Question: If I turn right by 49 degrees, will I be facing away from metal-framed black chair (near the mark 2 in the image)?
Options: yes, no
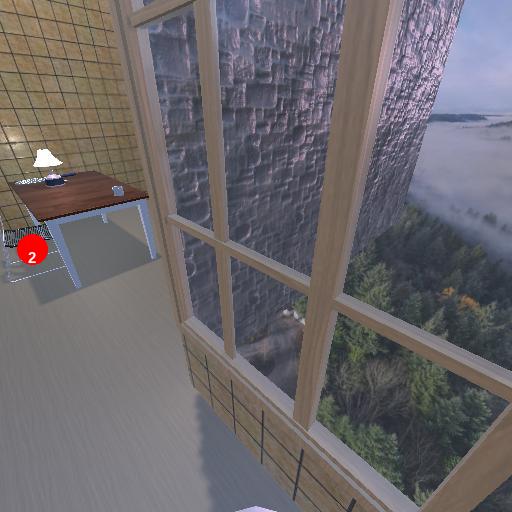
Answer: yes